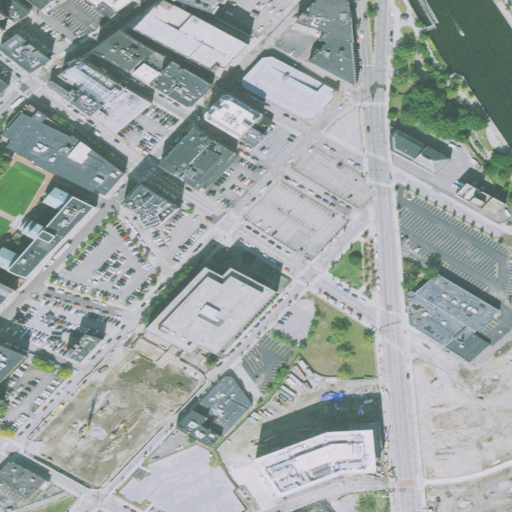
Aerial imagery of mountain in Rhode Island named Wayboussett Hill containing high intensity development, medium intensity development, open development, and barren land